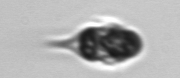
Label: Mesodinium